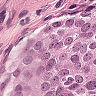
Metastatic tissue present: yes